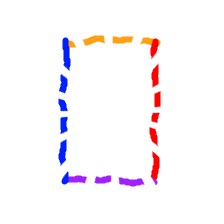
Shape: rectangle